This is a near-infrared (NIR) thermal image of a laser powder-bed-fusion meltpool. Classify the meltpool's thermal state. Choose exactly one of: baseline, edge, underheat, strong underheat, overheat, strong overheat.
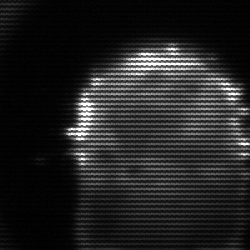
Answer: baseline